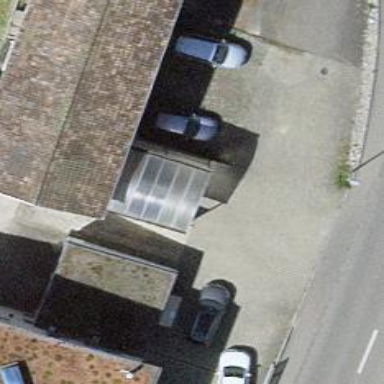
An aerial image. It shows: Car wash facility.